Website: bh-photo
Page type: cart
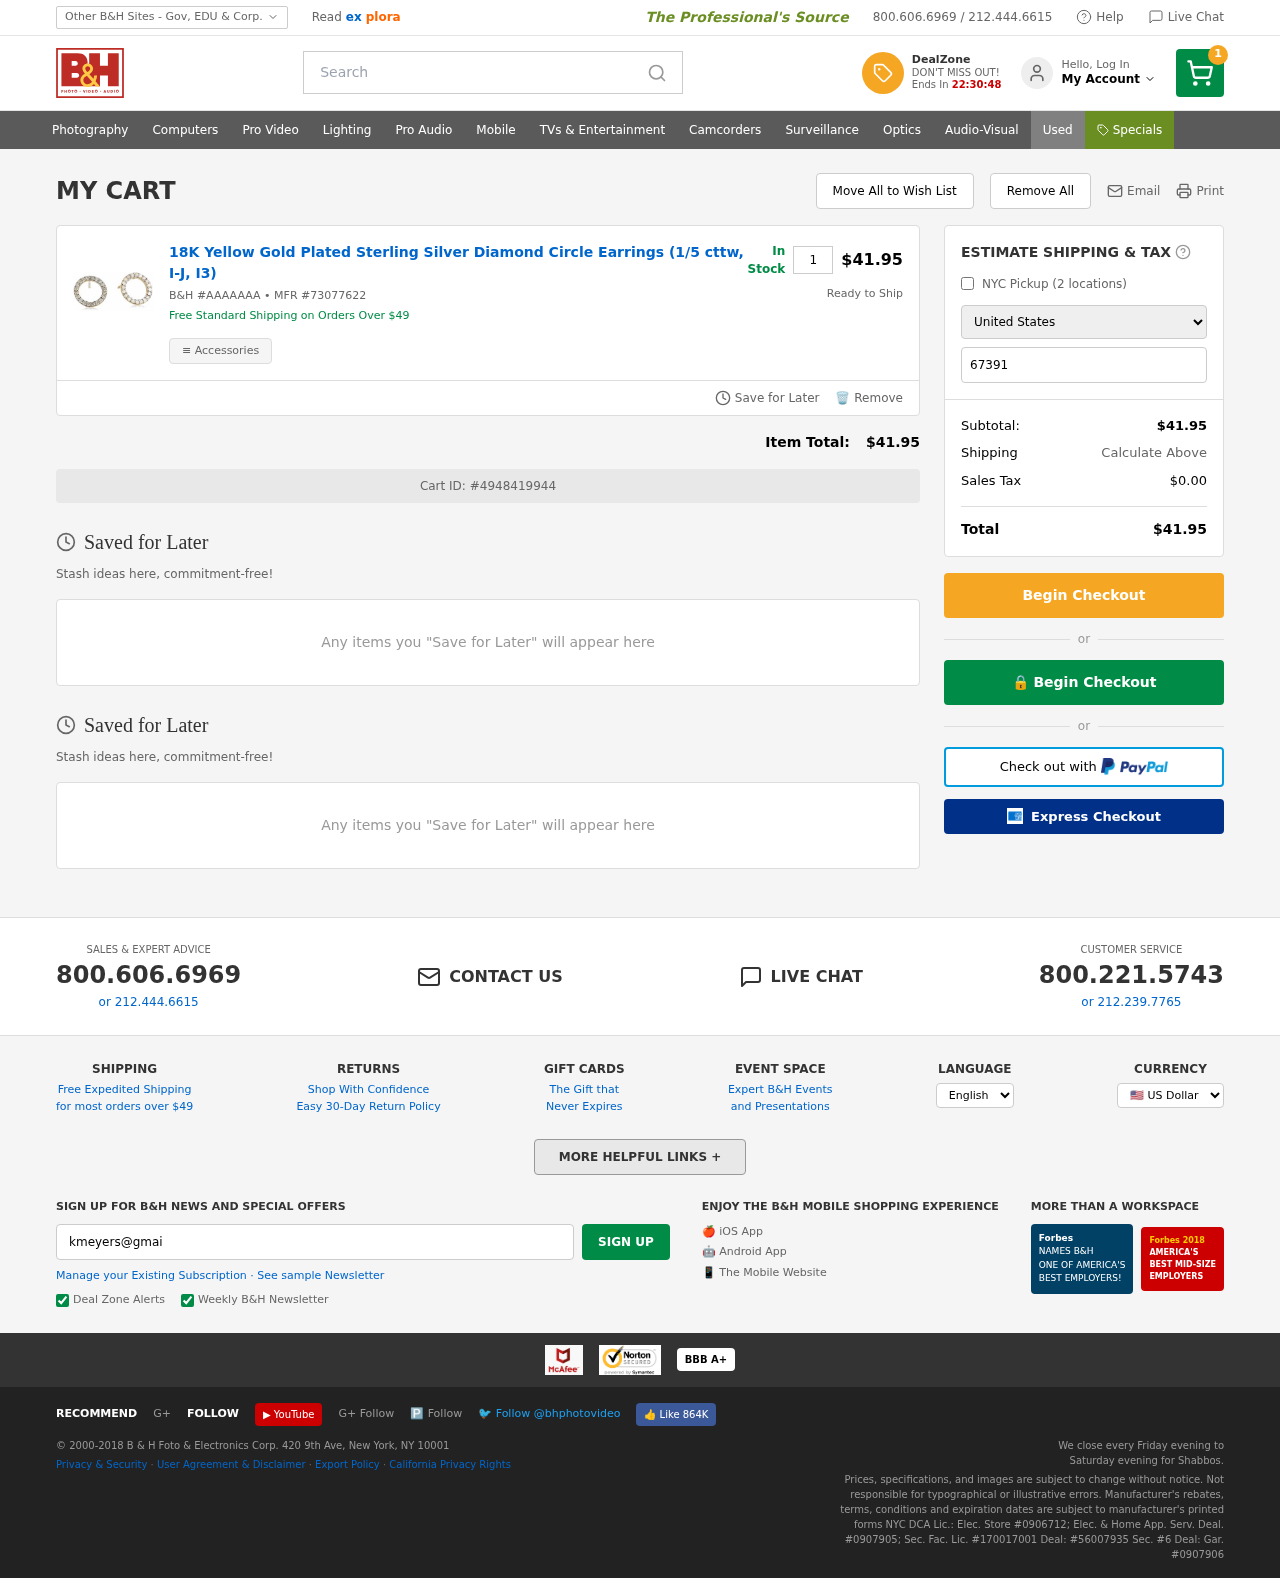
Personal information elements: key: PII_COUNTRY
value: United States
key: PII_EMAIL
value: kmeyers@gmail.com
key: PII_POSTCODE
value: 67391
Product elements: key: PRODUCT1_NAME
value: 18K Yellow Gold Plated Sterling Silver Diamond Circle Earrings (1/5 cttw, I-J, I3)
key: PRODUCT1_QUANTITY
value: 1
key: PRODUCT1_SKU
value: AAAAAAA
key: PRODUCT1_MFR
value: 73077622
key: PRODUCT1_SUBTOTAL
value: $41.95
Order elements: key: ORDER_NUM_ITEMS
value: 1
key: ORDER_SUBTOTAL
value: $41.95
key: ORDER_ID
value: #4948419944
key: ORDER_TAX
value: $0.00
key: ORDER_TOTAL
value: $41.95
Search elements: key: HEADER_SEARCH
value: Search